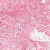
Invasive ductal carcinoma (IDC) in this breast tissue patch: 0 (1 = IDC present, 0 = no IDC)